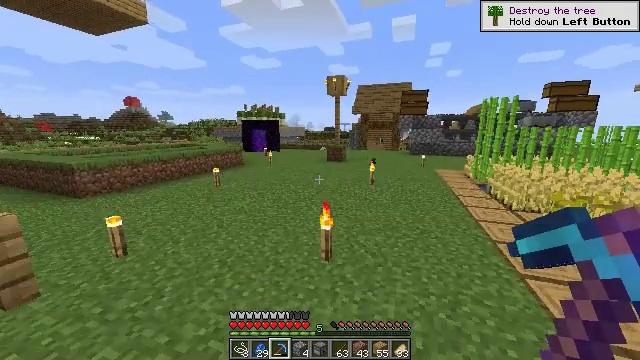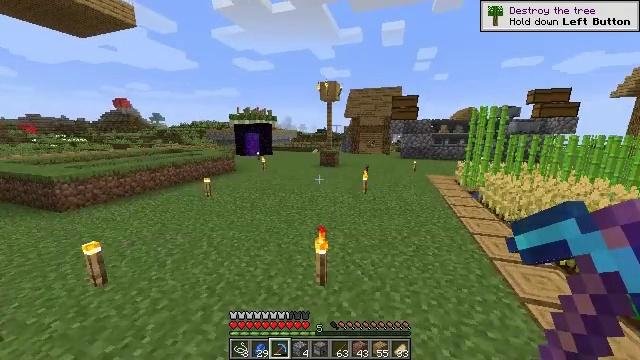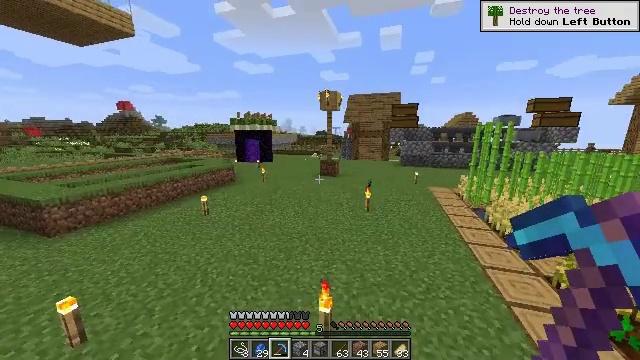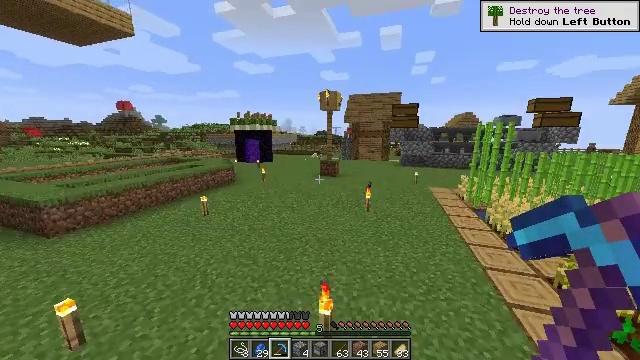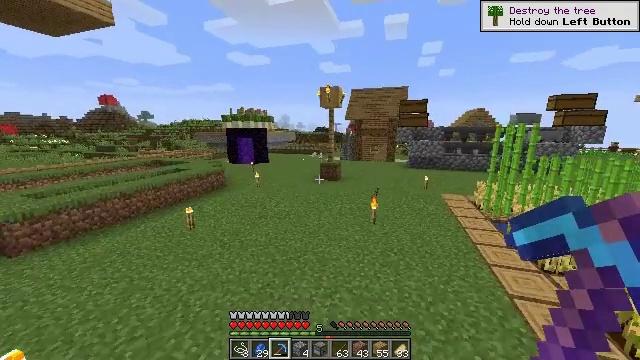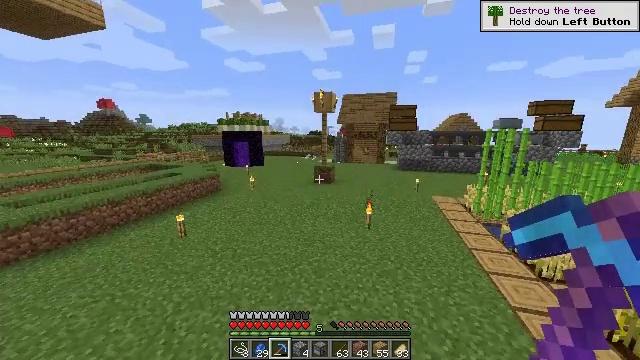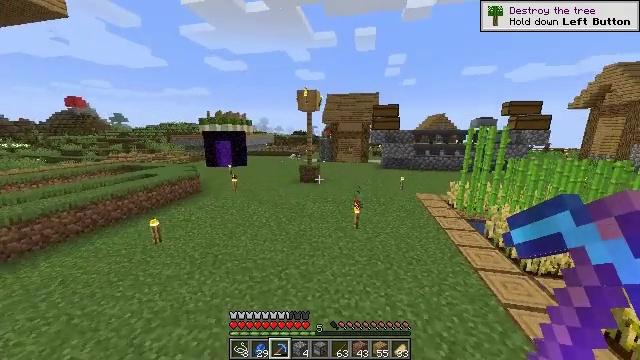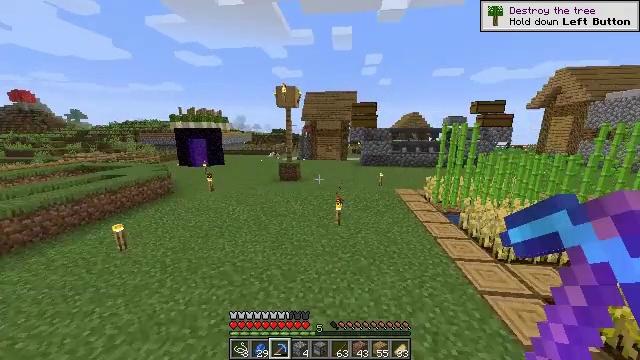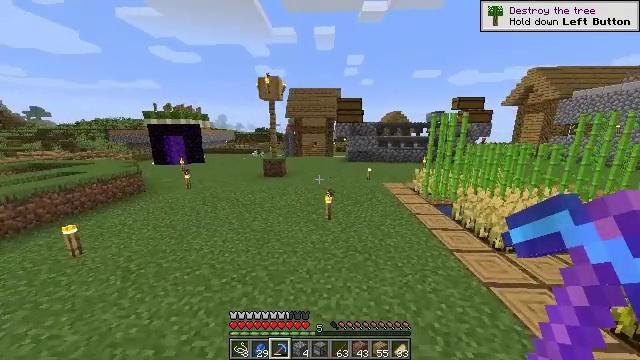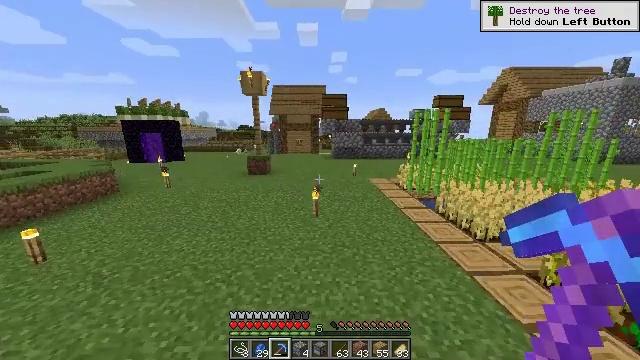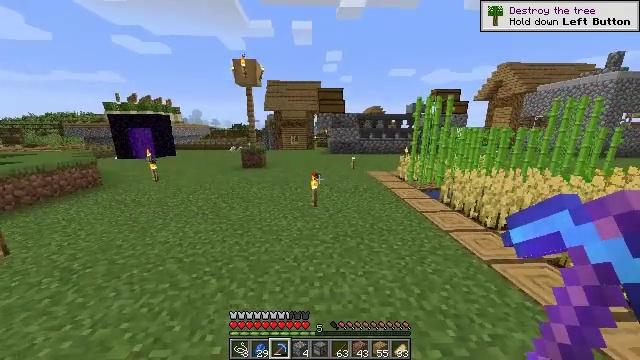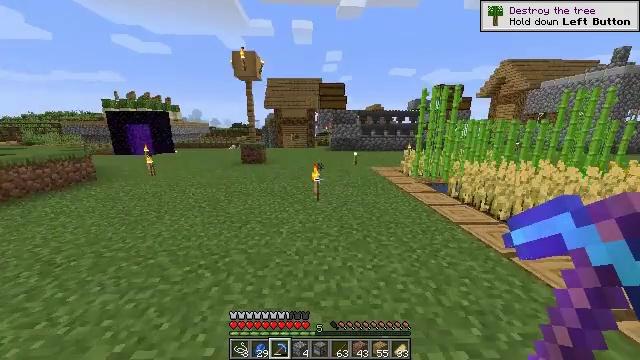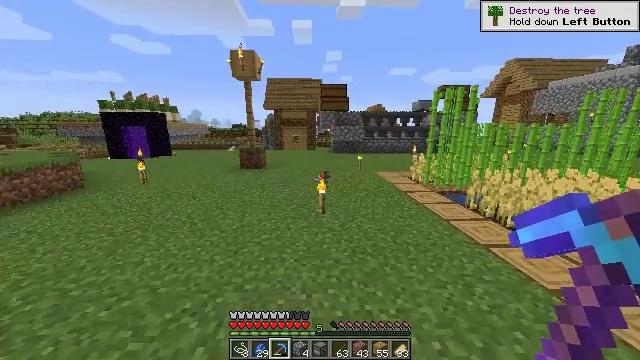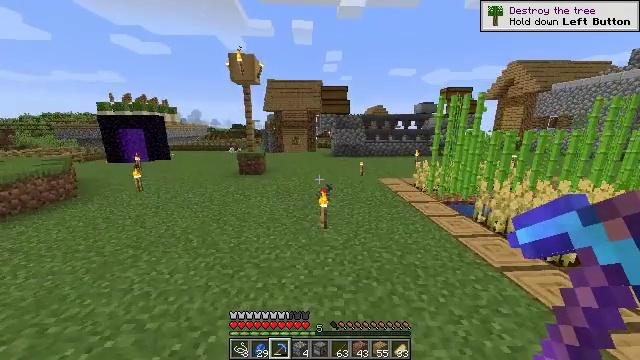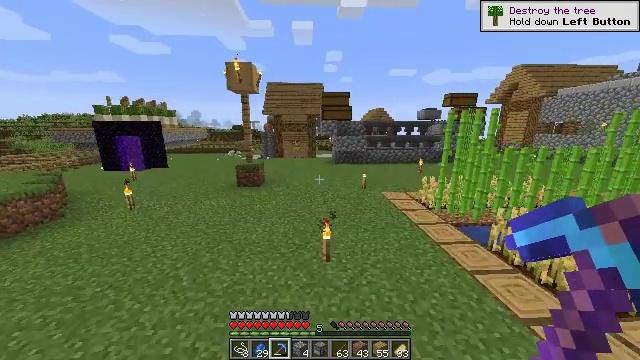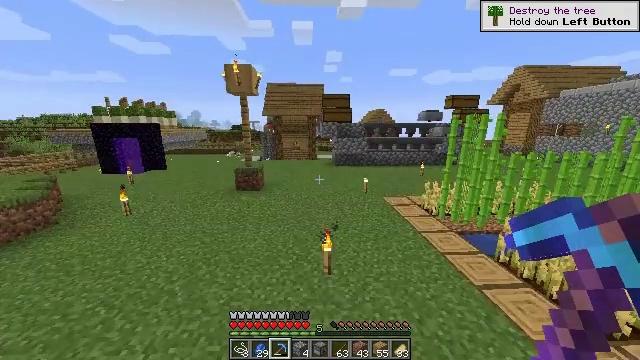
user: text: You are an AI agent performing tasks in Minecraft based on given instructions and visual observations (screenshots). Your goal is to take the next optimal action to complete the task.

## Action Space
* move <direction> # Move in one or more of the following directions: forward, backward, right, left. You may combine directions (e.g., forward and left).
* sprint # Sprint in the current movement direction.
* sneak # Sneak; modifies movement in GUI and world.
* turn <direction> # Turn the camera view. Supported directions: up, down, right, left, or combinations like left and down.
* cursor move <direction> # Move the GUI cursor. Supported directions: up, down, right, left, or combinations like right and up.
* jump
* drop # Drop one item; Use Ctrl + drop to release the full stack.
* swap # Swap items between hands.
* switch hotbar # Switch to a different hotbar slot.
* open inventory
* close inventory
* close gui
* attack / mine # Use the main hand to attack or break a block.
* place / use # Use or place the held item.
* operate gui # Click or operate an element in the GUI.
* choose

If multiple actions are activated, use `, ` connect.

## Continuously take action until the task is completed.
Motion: motion action
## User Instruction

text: Collect sugar cane near water sources.
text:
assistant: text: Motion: move forward, sprint, turn right, jump
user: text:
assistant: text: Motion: move forward, sprint, jump
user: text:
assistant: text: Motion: move forward, sprint, jump
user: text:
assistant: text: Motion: move forward, jump
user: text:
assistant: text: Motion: move forward, turn right, jump
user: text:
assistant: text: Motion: move forward, turn right, jump
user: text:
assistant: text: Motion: move forward, turn right, jump
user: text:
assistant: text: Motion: move forward, turn right, jump
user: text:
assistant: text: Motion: move forward, turn right, jump
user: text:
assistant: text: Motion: move forward, turn right, jump
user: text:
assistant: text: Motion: move forward, sprint, jump
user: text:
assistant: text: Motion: move forward, sprint, jump
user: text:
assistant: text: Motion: move forward, sprint, jump
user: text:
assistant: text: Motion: move forward, sprint, jump
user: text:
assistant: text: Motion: move forward, jump
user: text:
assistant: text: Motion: move forward, jump
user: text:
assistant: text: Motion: move forward, jump
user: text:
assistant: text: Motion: move forward
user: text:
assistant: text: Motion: move forward, turn right
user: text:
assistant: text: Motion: move forward, turn right and down
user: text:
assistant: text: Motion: move forward, turn right
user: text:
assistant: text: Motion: move forward and move left, turn right
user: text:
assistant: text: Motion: move forward and move left, turn right and up
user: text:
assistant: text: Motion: move forward and move left, turn right and up
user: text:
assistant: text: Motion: move left, turn right and up
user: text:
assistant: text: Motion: turn right
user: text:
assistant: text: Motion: no_op
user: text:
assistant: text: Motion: no_op
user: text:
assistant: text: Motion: no_op
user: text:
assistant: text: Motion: no_op